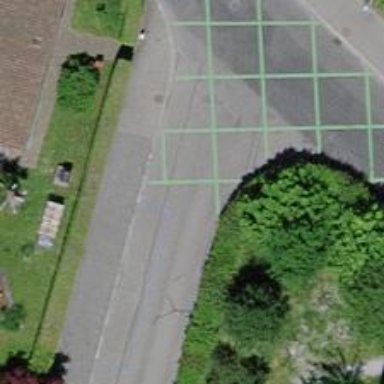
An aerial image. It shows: Residential road with separate asphalt sidewalk.